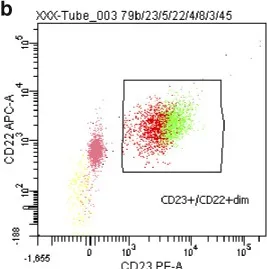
(a-d) Flow cytometry interpretation. The neoplastic cells display the typical antigenic features of CLL including small cell size and bright CD23 and CD5 expression. Some of the tumor cells have features of atypia and express CD8; these cells are considered to be more aggressive with azurophilic granules within cytoplasm. Yellow: CD3+/CD4-/CD8-; dark-blue: CD3+; red: CD23+/CD22 + dim; green: CD79b + dim.
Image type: pathology (immunostaining)